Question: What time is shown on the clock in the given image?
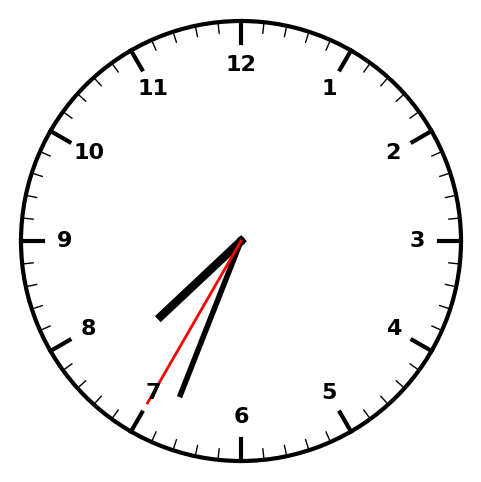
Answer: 07:33:35